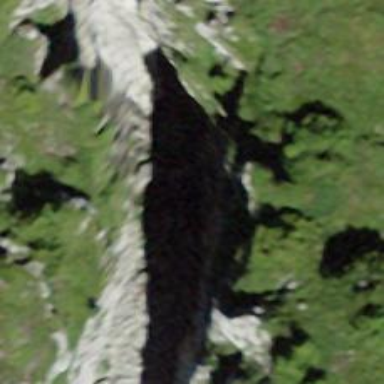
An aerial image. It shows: Natural cliff.